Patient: sex F, age 62
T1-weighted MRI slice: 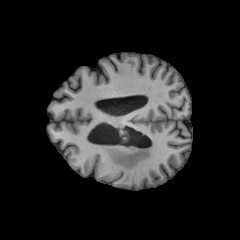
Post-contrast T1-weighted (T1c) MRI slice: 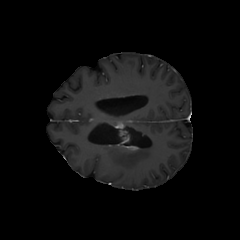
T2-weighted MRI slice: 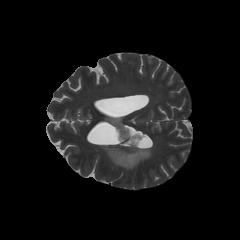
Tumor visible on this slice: yes
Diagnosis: Glioblastoma, IDH-wildtype
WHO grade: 4